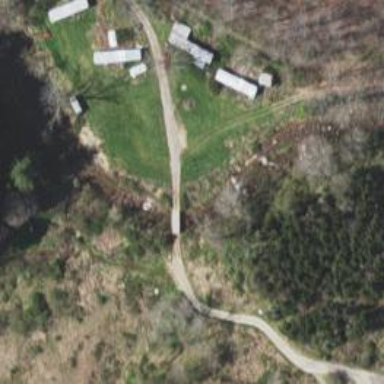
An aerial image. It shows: Driveway bridge with beam structure.